Field crop: tomato
Growth stage: 1
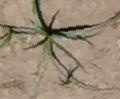
Species: cyperus